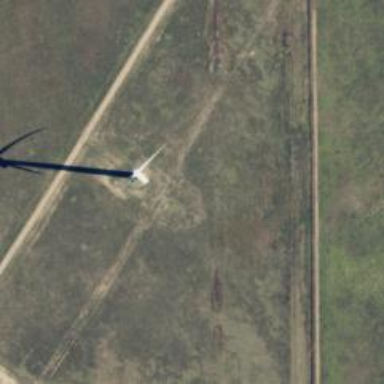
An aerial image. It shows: Wind generator powered by wind turbine.